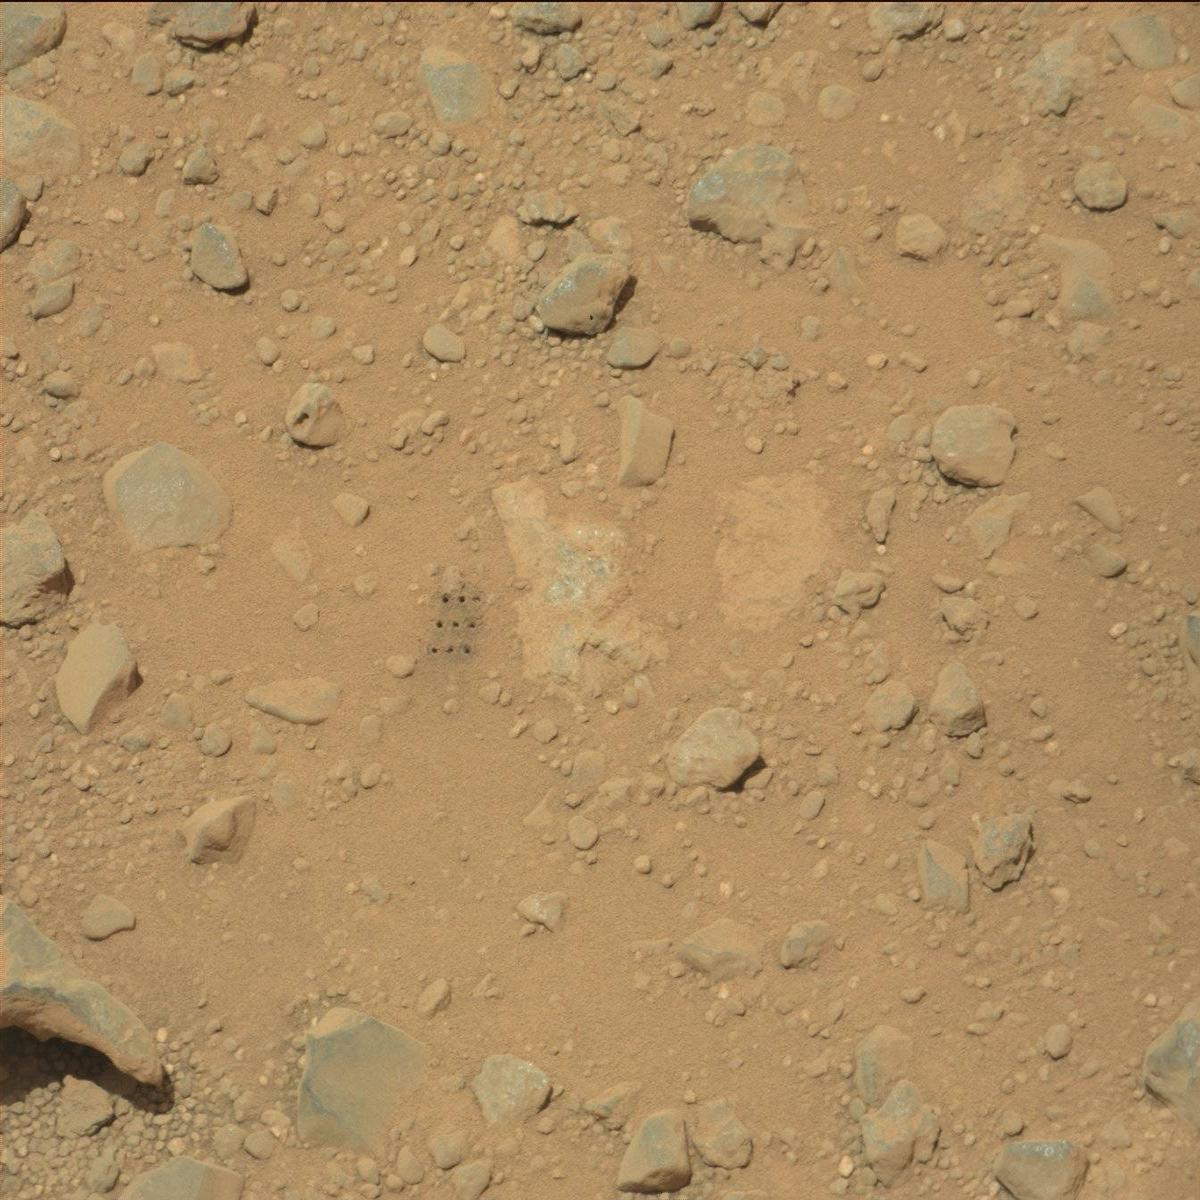
Terrain classes present: Bedrock, Hole, Rock, Sand / Soil